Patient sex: F
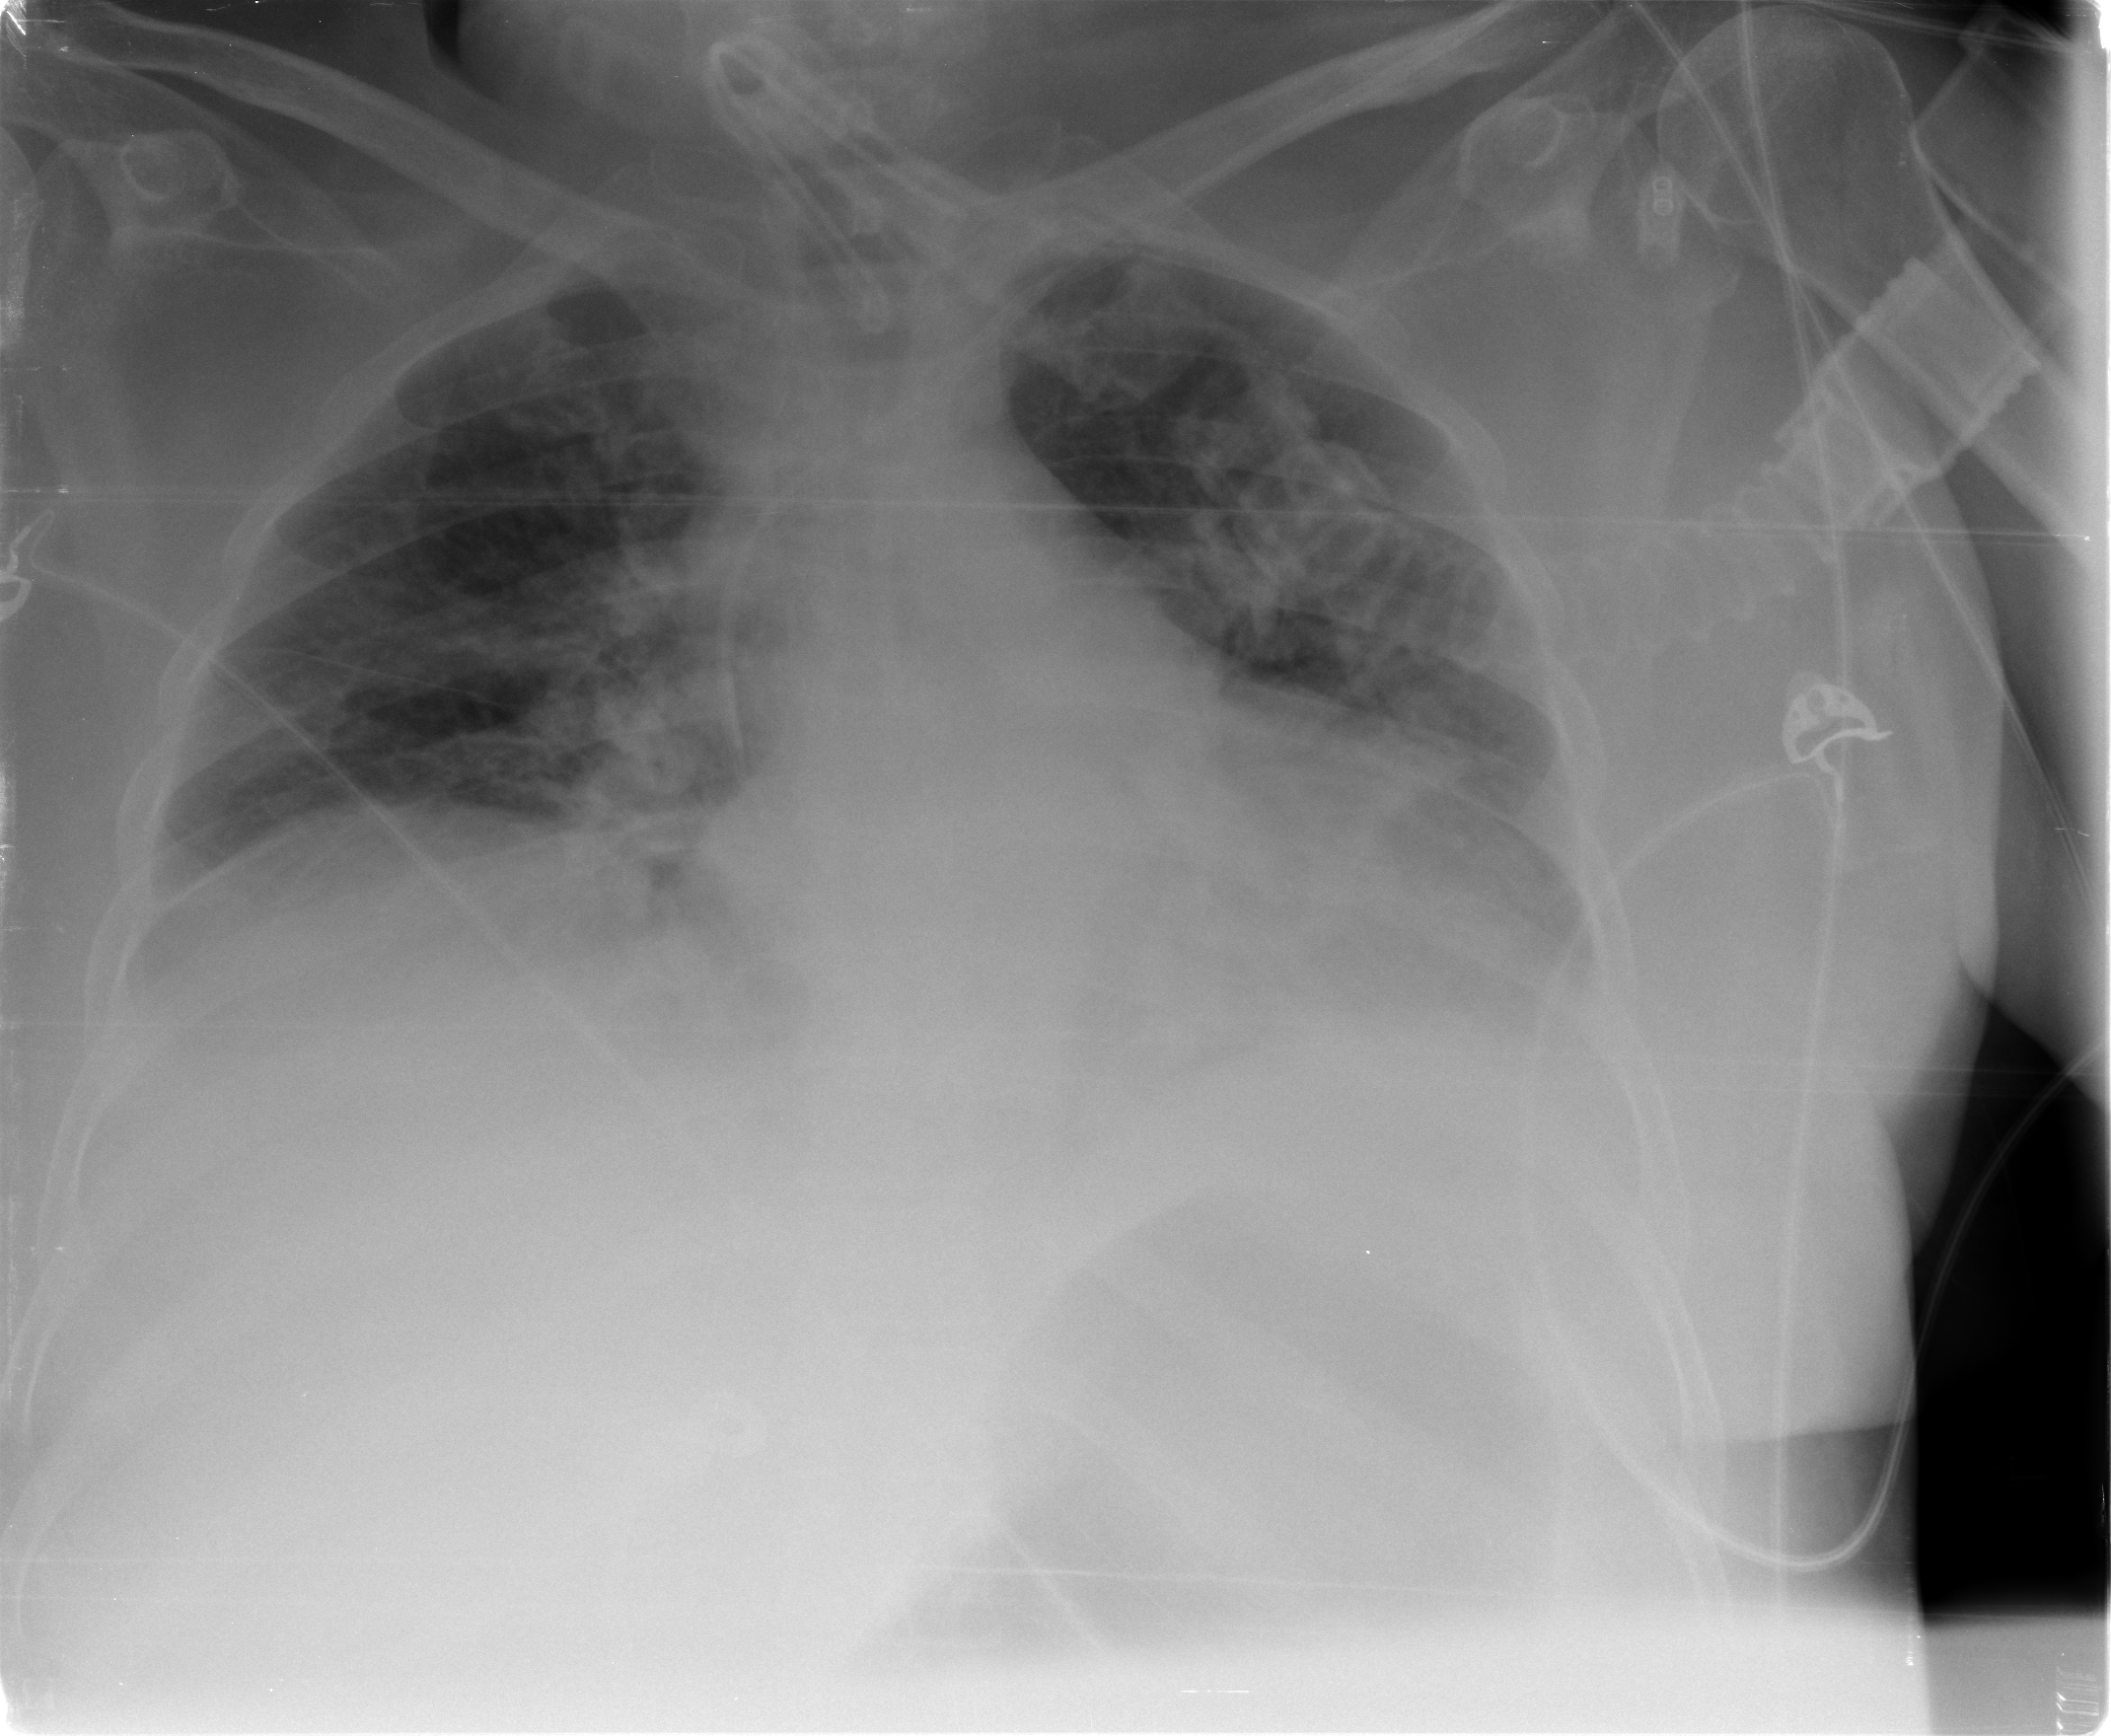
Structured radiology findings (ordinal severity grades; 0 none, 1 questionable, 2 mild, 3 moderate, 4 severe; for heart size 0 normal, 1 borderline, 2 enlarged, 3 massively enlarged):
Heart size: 2
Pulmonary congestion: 1
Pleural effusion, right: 2
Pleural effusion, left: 2
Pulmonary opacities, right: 0
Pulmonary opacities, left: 0
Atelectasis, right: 2
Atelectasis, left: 2